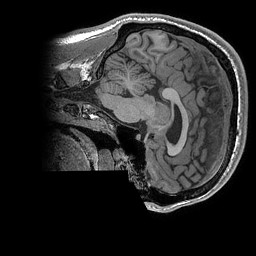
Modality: T1w
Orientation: sagittal
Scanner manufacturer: ge
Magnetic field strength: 3 T
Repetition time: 0.008156 s
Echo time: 0.00318 s